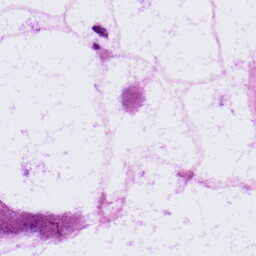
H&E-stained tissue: LymphNode